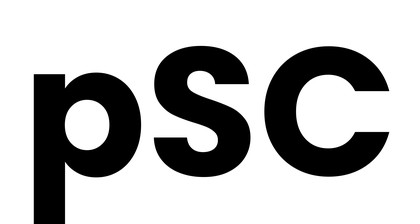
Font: Poppins-Bold